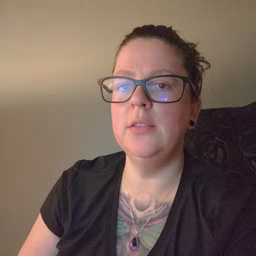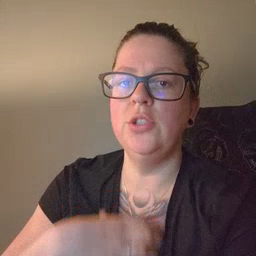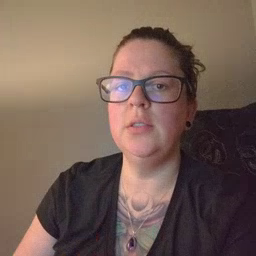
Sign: hungry